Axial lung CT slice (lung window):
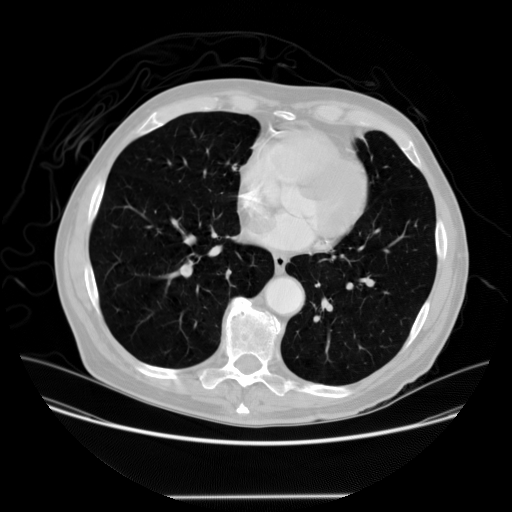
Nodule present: no